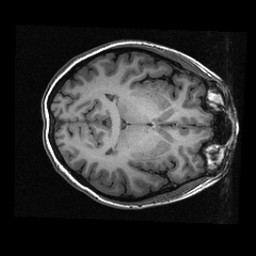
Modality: T1w
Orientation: axial
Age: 19
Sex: female